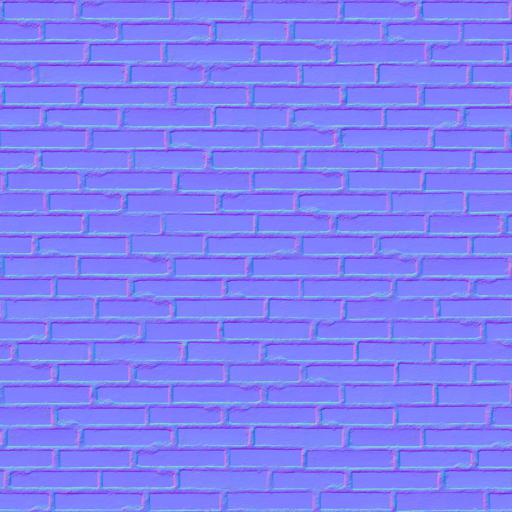
bricks yellow